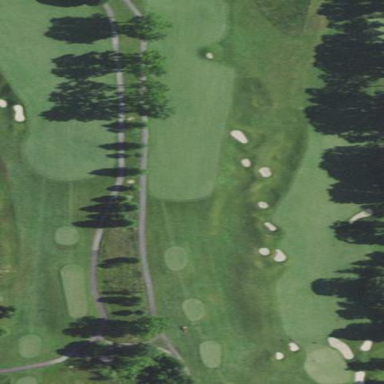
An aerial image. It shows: Path for golf carts.